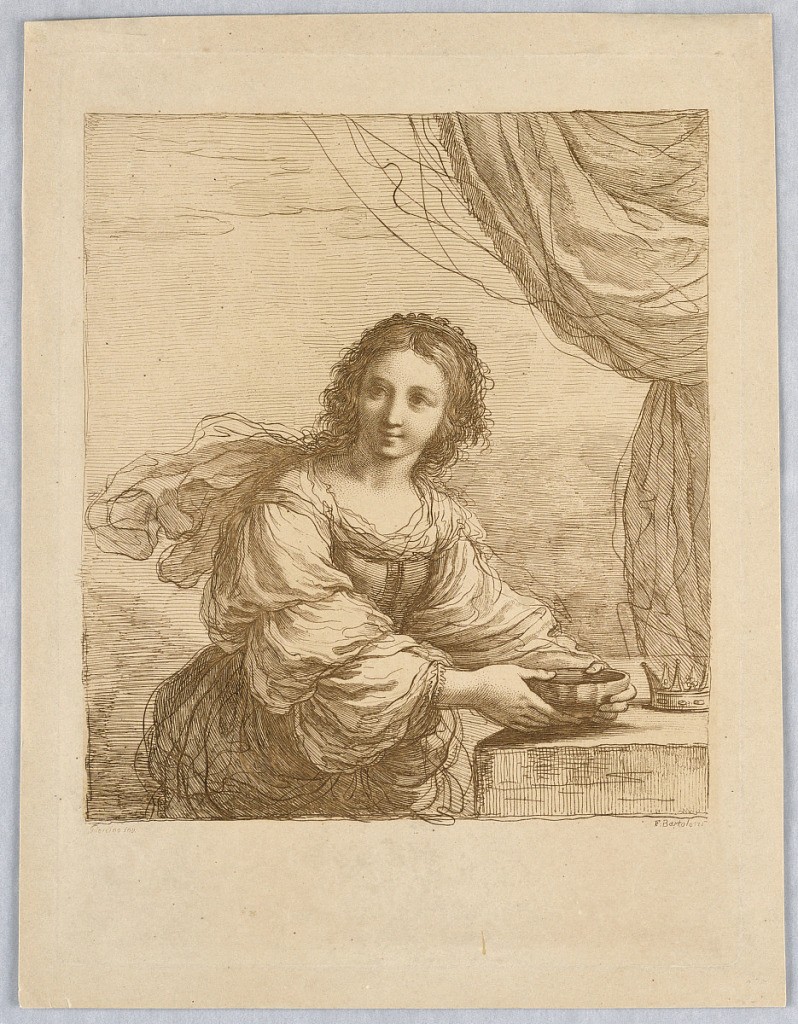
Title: Sophonisba, with a Bowl
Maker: Francesco Bartolozzi, Italian, active England, 1727–1815
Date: ca. 1760–1770
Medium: Engraving in brown ink on white paper
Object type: Print
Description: Sophonisba sits at a table, in front of a curtain. The crown is on the table, far right; a bowl in both her hands, resting on the table. She looks slightly to the left.